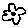
Label: flower